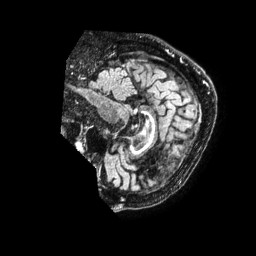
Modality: FLAIR
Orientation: sagittal
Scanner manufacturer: philips
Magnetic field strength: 1.5 T
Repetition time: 4.8 s
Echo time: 0.3306 s